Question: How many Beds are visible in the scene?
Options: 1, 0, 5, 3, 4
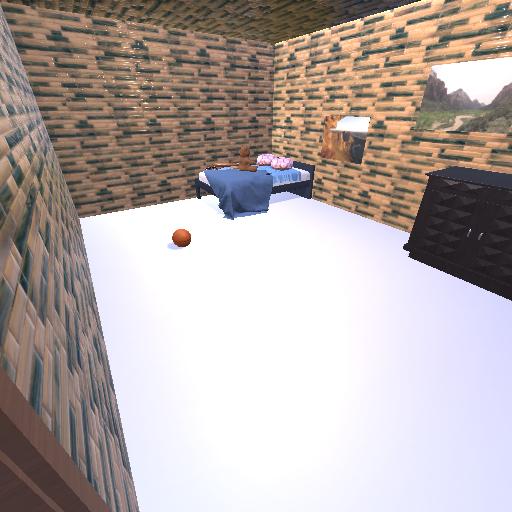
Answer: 1